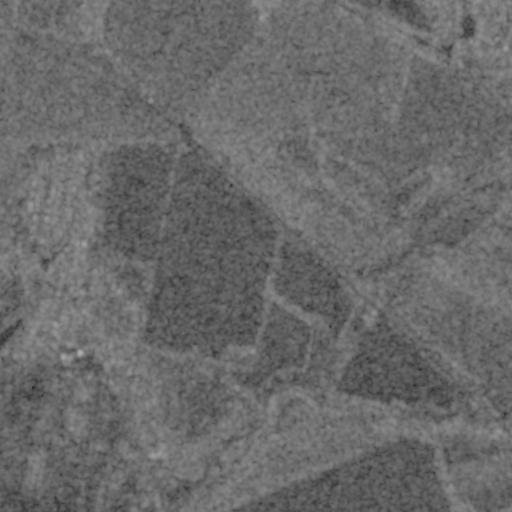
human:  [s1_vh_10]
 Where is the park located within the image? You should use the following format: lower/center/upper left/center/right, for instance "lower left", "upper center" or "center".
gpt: The park is located in the center left of the image.
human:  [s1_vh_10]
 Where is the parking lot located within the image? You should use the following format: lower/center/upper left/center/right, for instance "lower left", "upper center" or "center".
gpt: The parking lot is located in the lower left of the image.
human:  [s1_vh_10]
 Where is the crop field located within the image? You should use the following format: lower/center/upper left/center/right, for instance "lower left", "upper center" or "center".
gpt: There is no crop field in the image.

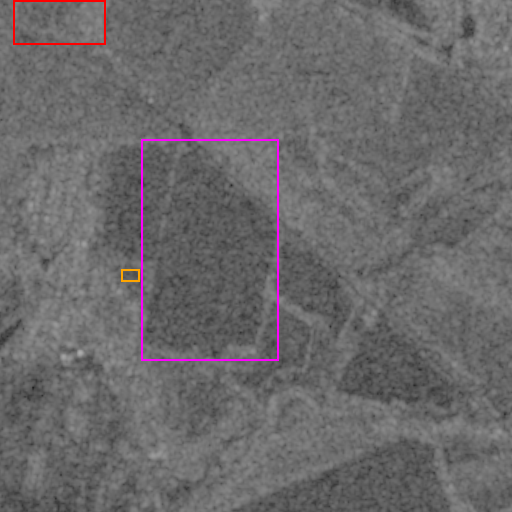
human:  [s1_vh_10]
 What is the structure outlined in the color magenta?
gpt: The structure outlined in magenta is a crop field.
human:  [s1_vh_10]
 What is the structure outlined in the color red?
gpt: The structure outlined in red is a landfill.
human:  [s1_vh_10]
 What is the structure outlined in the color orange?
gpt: The structure outlined in orange is a park.
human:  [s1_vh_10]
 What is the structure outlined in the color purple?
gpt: There is no purple outline.